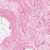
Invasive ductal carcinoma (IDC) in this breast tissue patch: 0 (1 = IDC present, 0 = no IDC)